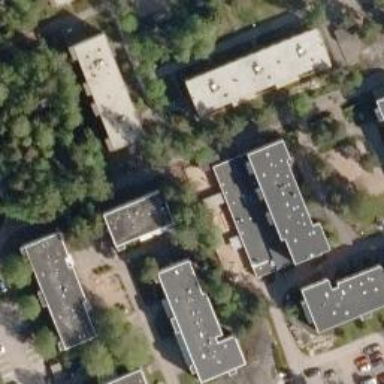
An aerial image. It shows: Kindergarten.